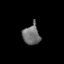
Tissue: lung
Cell type: Others
Senescence score: 0.2424
Nuclear area (px): 340
Mean DAPI intensity: 111.182